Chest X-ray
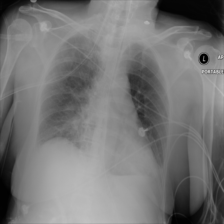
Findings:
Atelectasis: positive
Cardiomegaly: negative
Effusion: positive
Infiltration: negative
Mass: negative
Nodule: negative
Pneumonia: negative
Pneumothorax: negative
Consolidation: negative
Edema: negative
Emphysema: negative
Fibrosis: negative
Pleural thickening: negative
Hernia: negative